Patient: sex M, age 62
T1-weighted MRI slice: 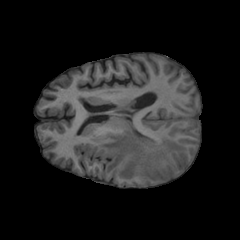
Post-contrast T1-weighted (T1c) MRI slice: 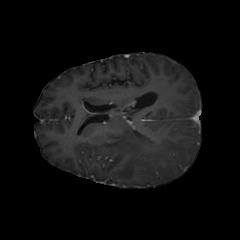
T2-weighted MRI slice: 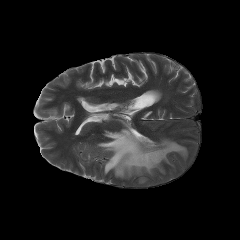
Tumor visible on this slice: yes
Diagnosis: Glioblastoma, IDH-wildtype
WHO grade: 4